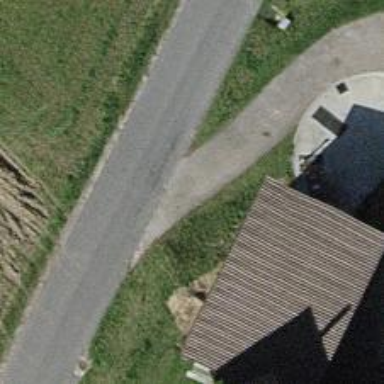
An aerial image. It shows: Compacted driveway used as service road.